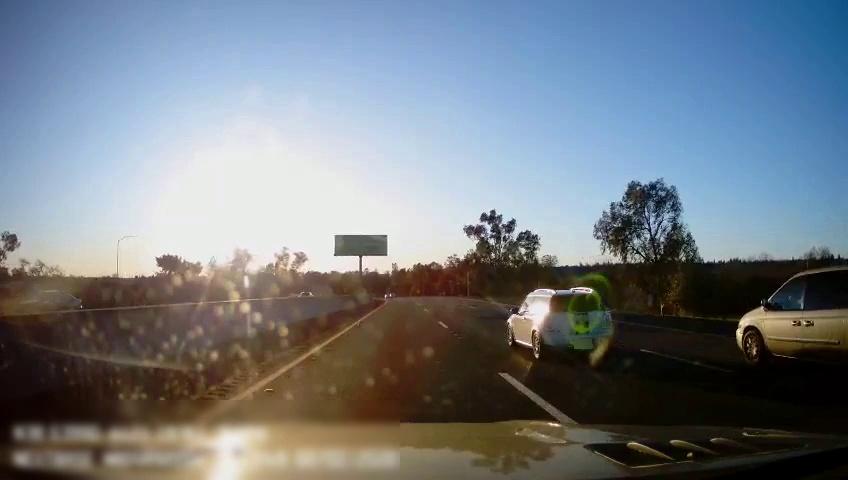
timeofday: Day
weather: Cloudy
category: Drivable Space
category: Vehicles | Car
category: Vehicles | Car
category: Vehicles | Car
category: Vehicles | SUV
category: Lanes | Alternate Lane
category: Lanes | Current Lane
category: Lanes | Current Lane
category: Lanes | Alternate Lane
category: Traffic | Signs